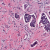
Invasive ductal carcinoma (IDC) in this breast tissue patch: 1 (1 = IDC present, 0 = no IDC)